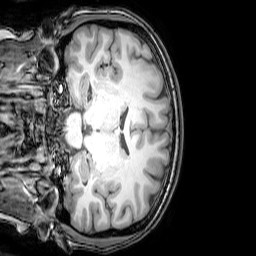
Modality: T1w
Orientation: coronal
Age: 24
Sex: female
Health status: healthy
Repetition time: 0.081 s
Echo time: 0.037 s